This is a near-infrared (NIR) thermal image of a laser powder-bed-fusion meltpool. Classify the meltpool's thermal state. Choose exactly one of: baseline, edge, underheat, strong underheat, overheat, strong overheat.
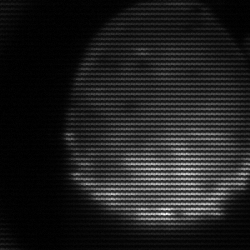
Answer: edge